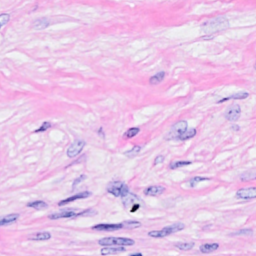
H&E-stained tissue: Breast